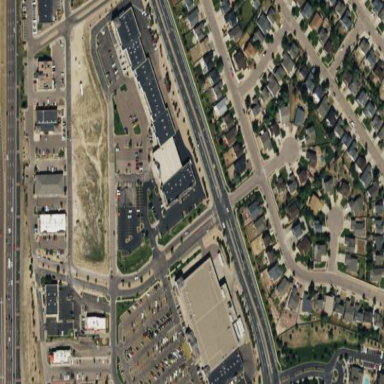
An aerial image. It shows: Retail area.